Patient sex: F
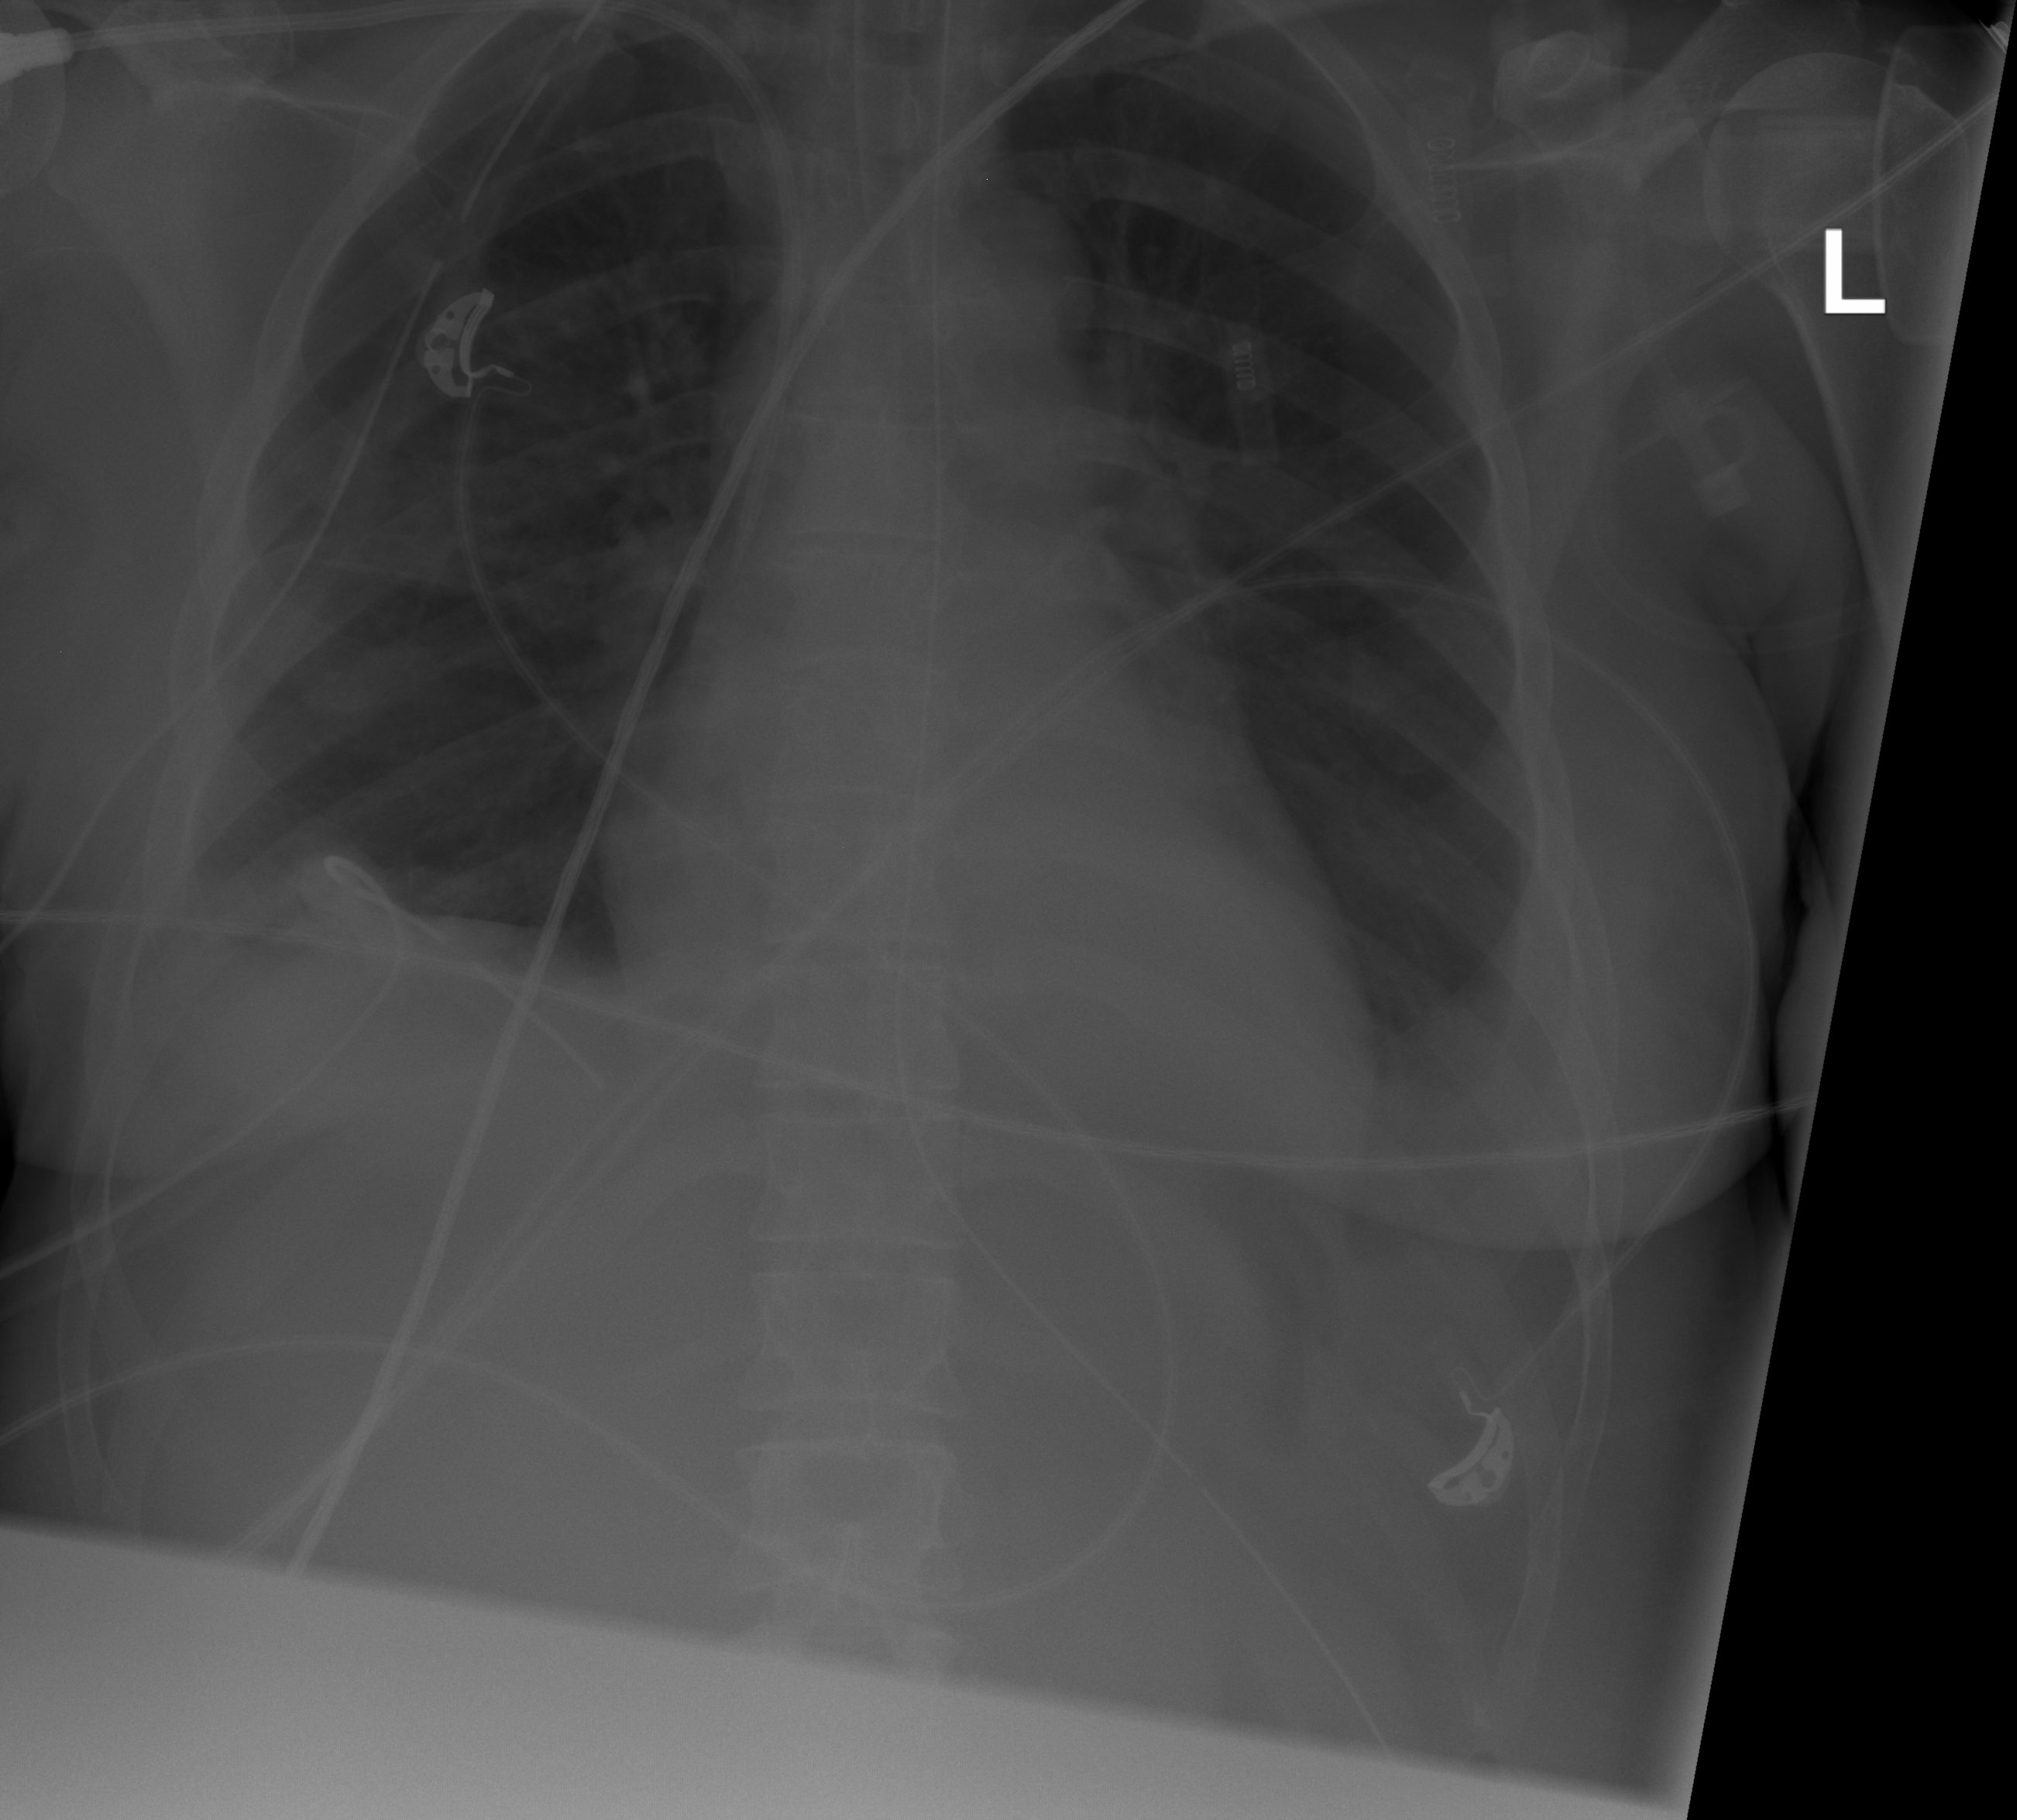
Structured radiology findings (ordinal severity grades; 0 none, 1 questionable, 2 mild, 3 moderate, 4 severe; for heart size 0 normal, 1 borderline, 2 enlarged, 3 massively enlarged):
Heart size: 0
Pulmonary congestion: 0
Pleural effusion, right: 0
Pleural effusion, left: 0
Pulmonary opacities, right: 0
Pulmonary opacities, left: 0
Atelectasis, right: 1
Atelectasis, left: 1